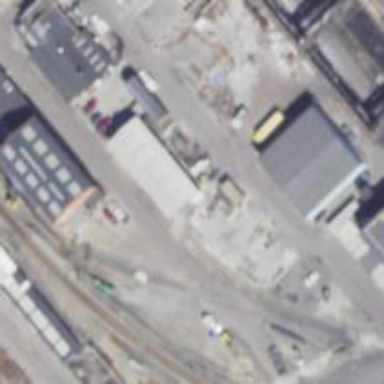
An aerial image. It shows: Railway siding with rails.